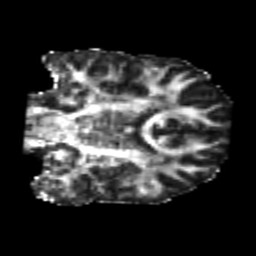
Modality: FA
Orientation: coronal
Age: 22
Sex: male
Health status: healthy
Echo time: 0.074 s